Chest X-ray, PA view. Patient: 27 years old, sex F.
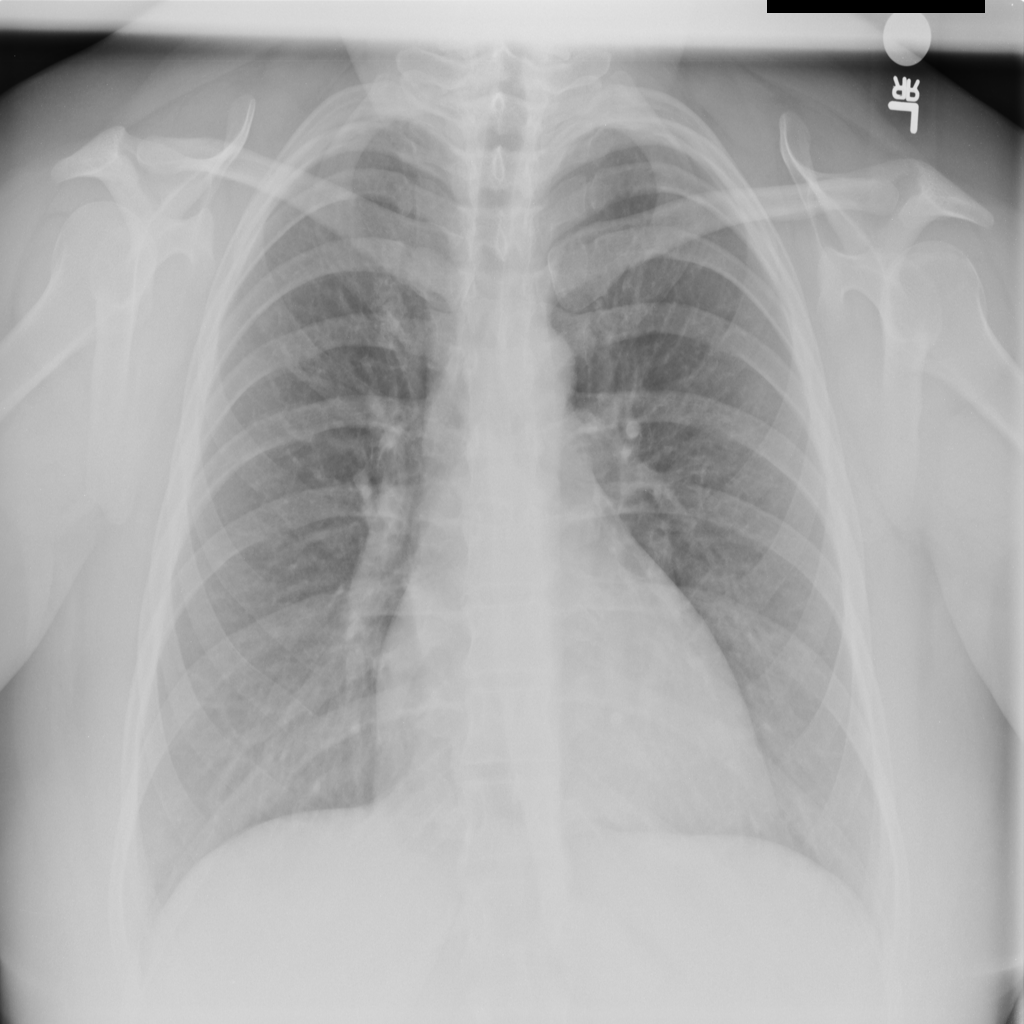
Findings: No Finding